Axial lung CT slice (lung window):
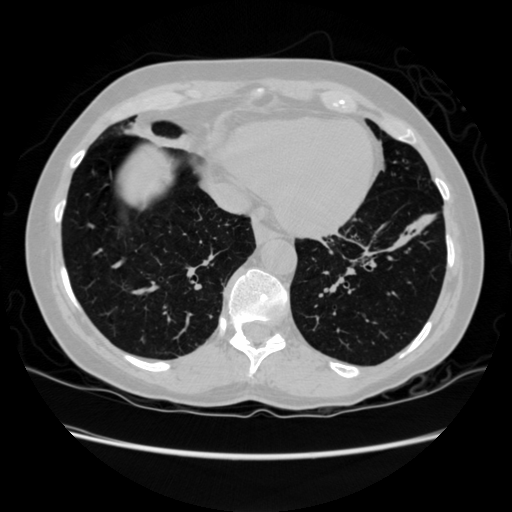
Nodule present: no